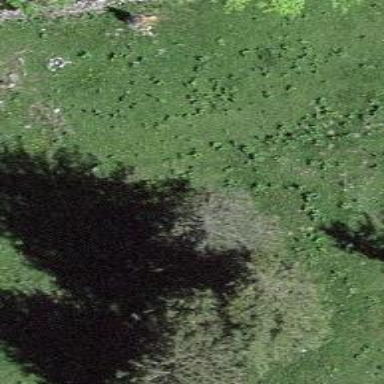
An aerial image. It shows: Single tag "natural: tree."